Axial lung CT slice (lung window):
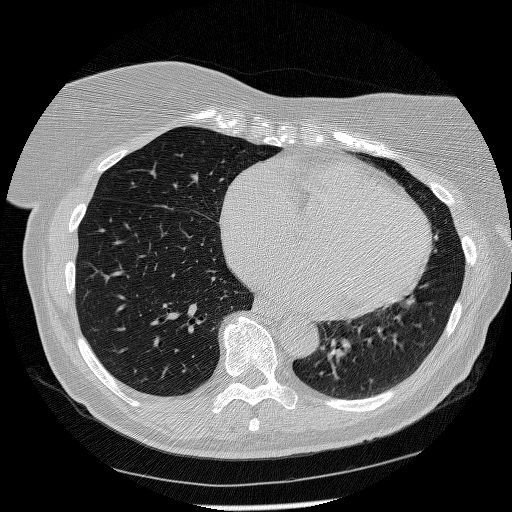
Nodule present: no